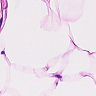
Metastatic tissue present: no